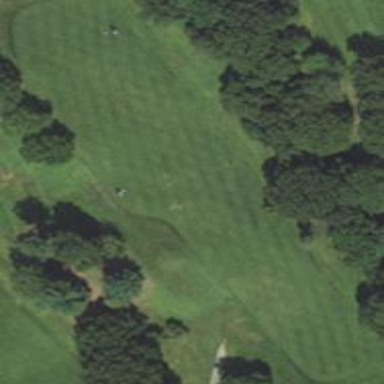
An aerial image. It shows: Golf fairway surrounded by grass.